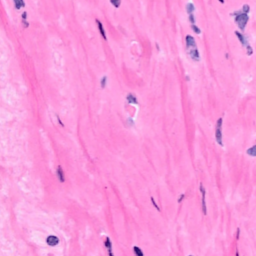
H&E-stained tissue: Breast